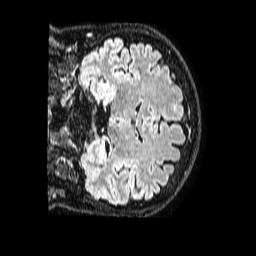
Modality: FLAIR
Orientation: coronal
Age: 53
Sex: male
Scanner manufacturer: philips
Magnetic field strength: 1.5 T
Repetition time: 4.8 s
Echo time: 0.3 s